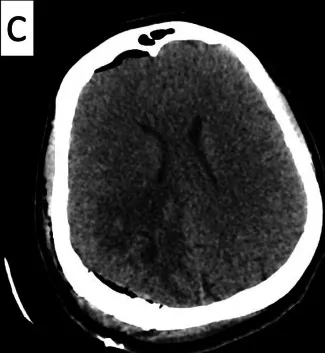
CT and MRI scans. Status post excision of the lesion with immediate post-operative changes are noted on an unenhanced CT scan of the brain (C and D).
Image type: radiology (ct)